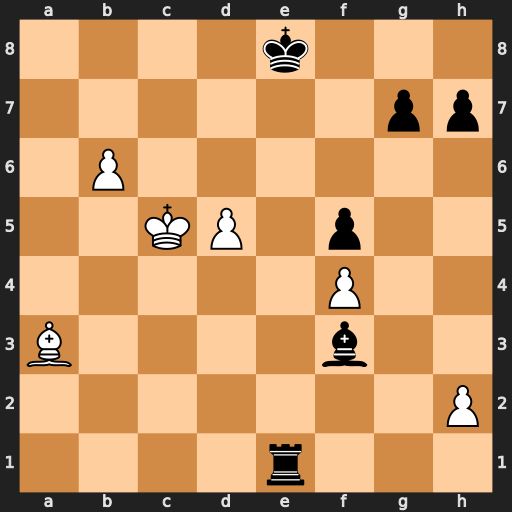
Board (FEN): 4k3/6pp/1P6/2KP1p2/5P2/B4b2/7P/4r3
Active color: w
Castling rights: -
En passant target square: -
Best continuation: b7 Rb1 Bb4